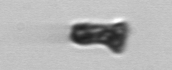
Label: Euglena